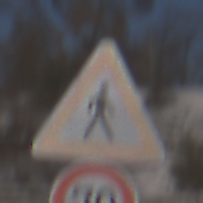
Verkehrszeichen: FussgaengerLinks
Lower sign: Geschwindigkeit70
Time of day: MorningAfternoon
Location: Outdoor (Nature)
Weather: PartlyCloudy
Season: Winter
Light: Natural